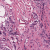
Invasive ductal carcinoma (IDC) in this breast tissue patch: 1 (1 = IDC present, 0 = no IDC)